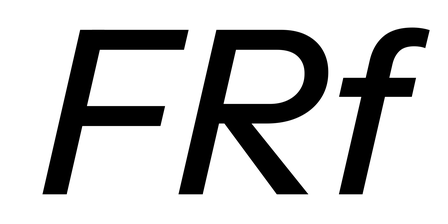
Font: InstrumentSans-Italic_Medium_Italic